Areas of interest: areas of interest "Library"
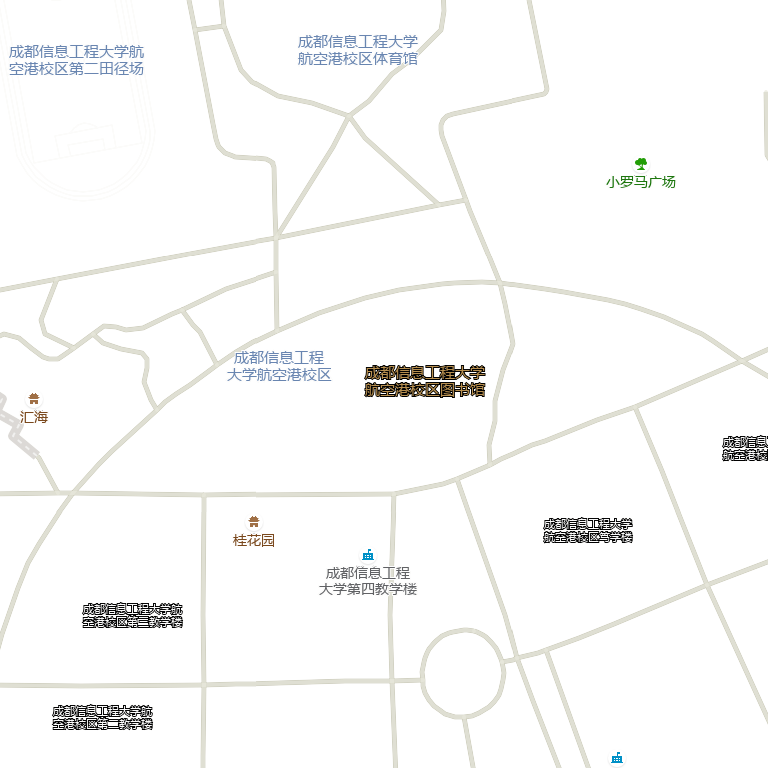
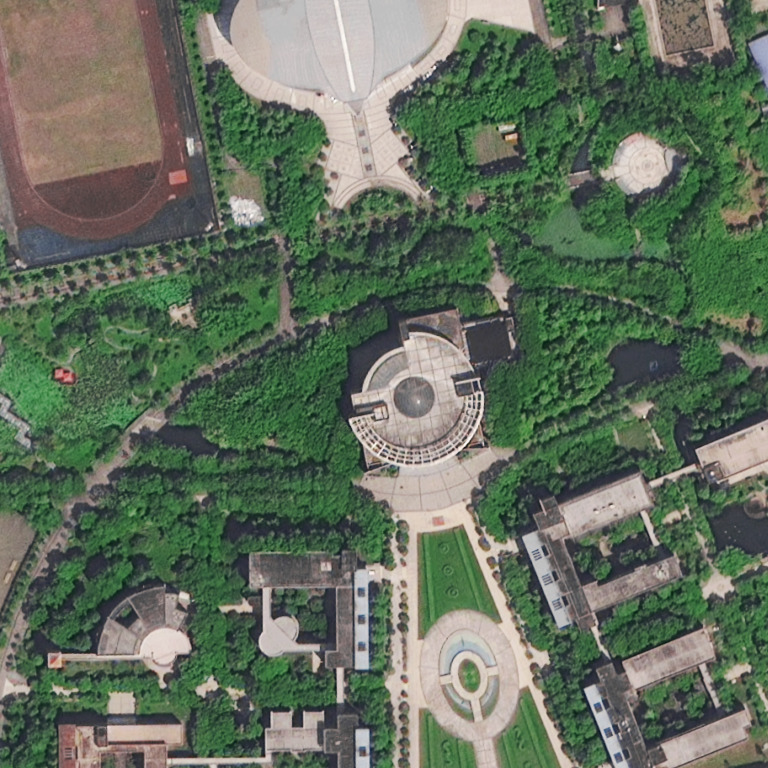